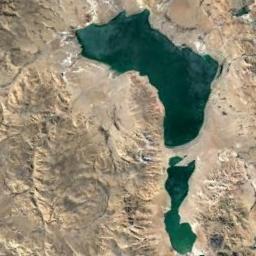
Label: lake